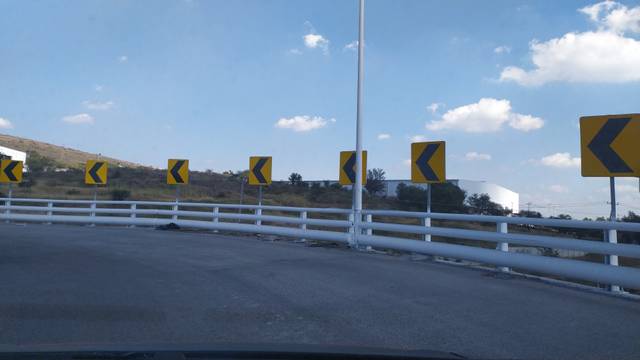
Region: Mexico
Coordinates: 20.582, -103.375